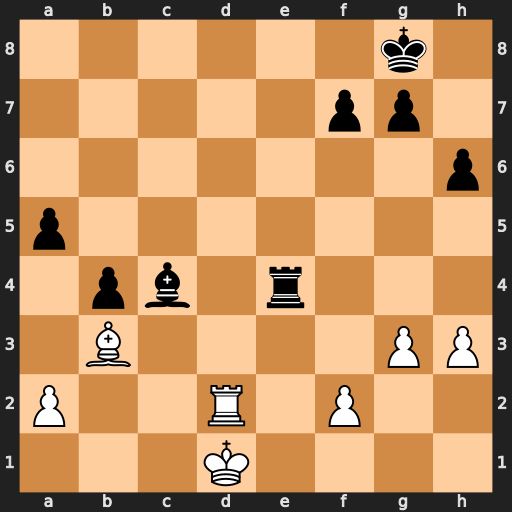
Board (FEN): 6k1/5pp1/7p/p7/1pb1r3/1B4PP/P2R1P2/3K4
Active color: w
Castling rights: -
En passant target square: -
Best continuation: Rd8+ Kh7 Bc2 f5 Bxe4